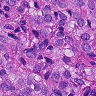
Metastatic tissue present: yes